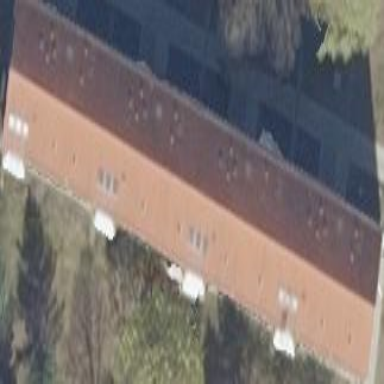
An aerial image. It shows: Residential building with gabled red roof.